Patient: sex F, age 75
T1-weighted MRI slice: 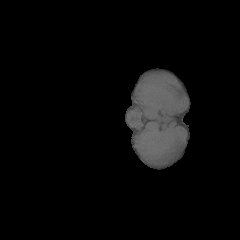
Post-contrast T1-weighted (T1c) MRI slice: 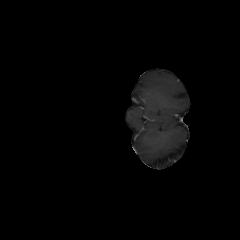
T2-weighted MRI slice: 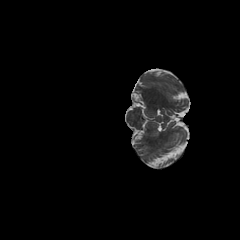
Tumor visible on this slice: no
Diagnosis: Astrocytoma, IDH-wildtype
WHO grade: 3